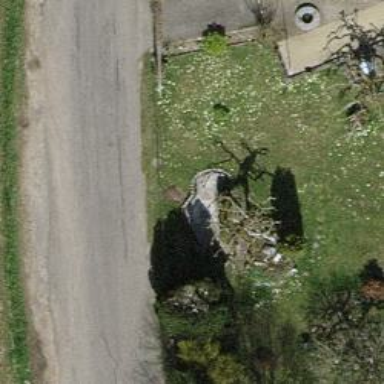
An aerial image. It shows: Tree in garden.